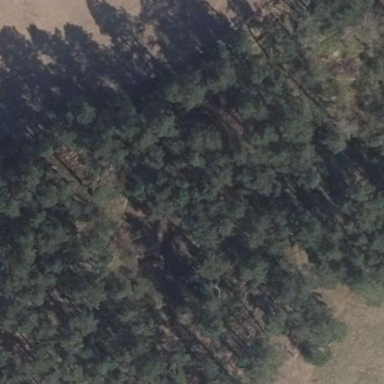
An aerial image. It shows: Deciduous broadleaved woodland.